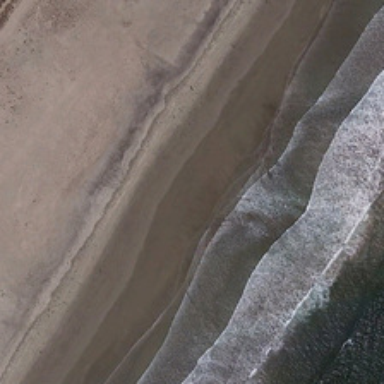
There is a series of sea spray parallel with sea shore where the sand is kind of black .